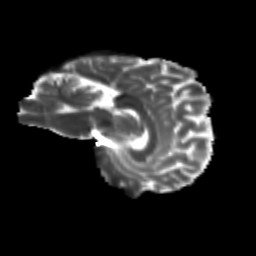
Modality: T2w
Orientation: sagittal
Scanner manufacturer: siemens
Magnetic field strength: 3 T
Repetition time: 9.2 s
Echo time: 0.084 s